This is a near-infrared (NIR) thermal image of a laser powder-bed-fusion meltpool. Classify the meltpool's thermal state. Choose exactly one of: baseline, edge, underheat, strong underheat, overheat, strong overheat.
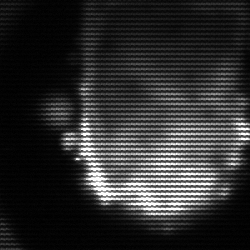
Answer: baseline